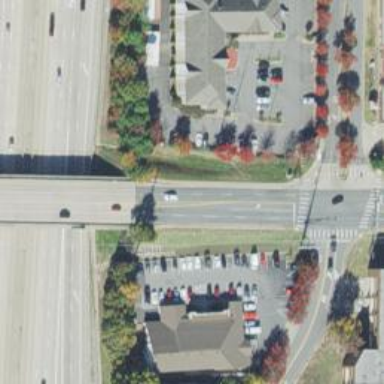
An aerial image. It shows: Secondary road crossing over beam bridge.